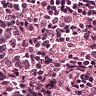
Metastatic tissue present: no